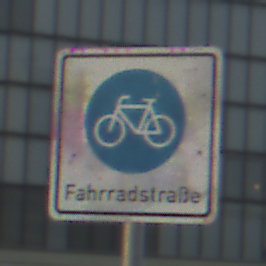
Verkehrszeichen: BeginnFahrradstrasse
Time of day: SunriseSunset
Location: Outdoor (Urban)
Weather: PartlyCloudy
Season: NotSpecified
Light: Natural